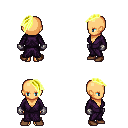
a pixel art fantasy rpg character, female body template, human, tanned skin, purple robe, red pants, gold long mohawk hairstyle, metal gloves, brown shoes, four views (front, back, left, right), 2x2 character sprite sheet, small pixel art, hard edges, no anti-aliasing